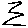
Label: zigzag